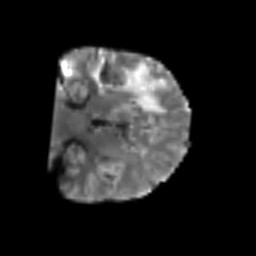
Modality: T2w
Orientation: coronal
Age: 52
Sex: male
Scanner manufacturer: siemens
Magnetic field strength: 3 T
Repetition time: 6.1 s
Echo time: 0.101 s